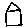
Label: house